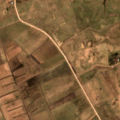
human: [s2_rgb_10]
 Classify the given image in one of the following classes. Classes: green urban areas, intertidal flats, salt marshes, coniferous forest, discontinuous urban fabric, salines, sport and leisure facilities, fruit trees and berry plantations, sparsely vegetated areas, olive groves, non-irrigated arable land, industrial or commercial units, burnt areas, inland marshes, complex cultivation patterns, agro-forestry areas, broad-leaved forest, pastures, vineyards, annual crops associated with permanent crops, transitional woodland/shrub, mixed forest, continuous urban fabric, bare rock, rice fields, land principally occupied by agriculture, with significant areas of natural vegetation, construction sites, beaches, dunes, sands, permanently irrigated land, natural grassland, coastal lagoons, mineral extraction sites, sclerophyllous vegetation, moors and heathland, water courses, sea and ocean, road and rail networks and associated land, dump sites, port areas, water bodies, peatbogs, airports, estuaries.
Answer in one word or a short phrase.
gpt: non-irrigated arable land, pastures, complex cultivation patterns, land principally occupied by agriculture, with significant areas of natural vegetation